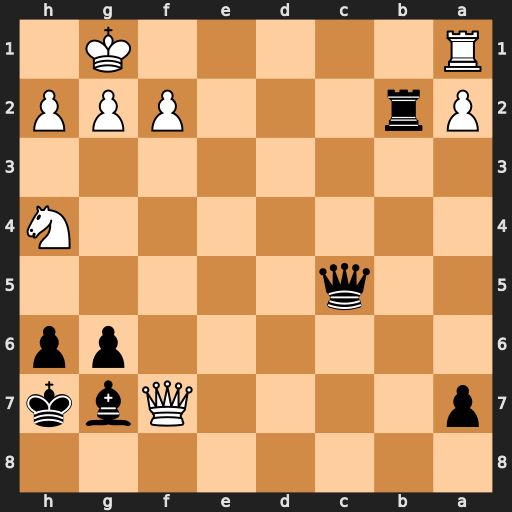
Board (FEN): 8/p4Qbk/6pp/2q5/7N/8/Pr3PPP/R5K1
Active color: b
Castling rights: -
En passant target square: -
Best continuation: Rxf2 Qxf2 Bd4